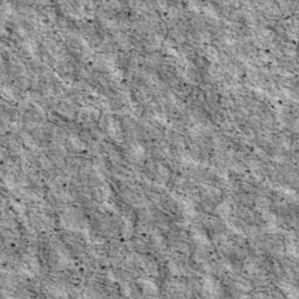
Label: non_frost